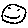
Label: smiley face